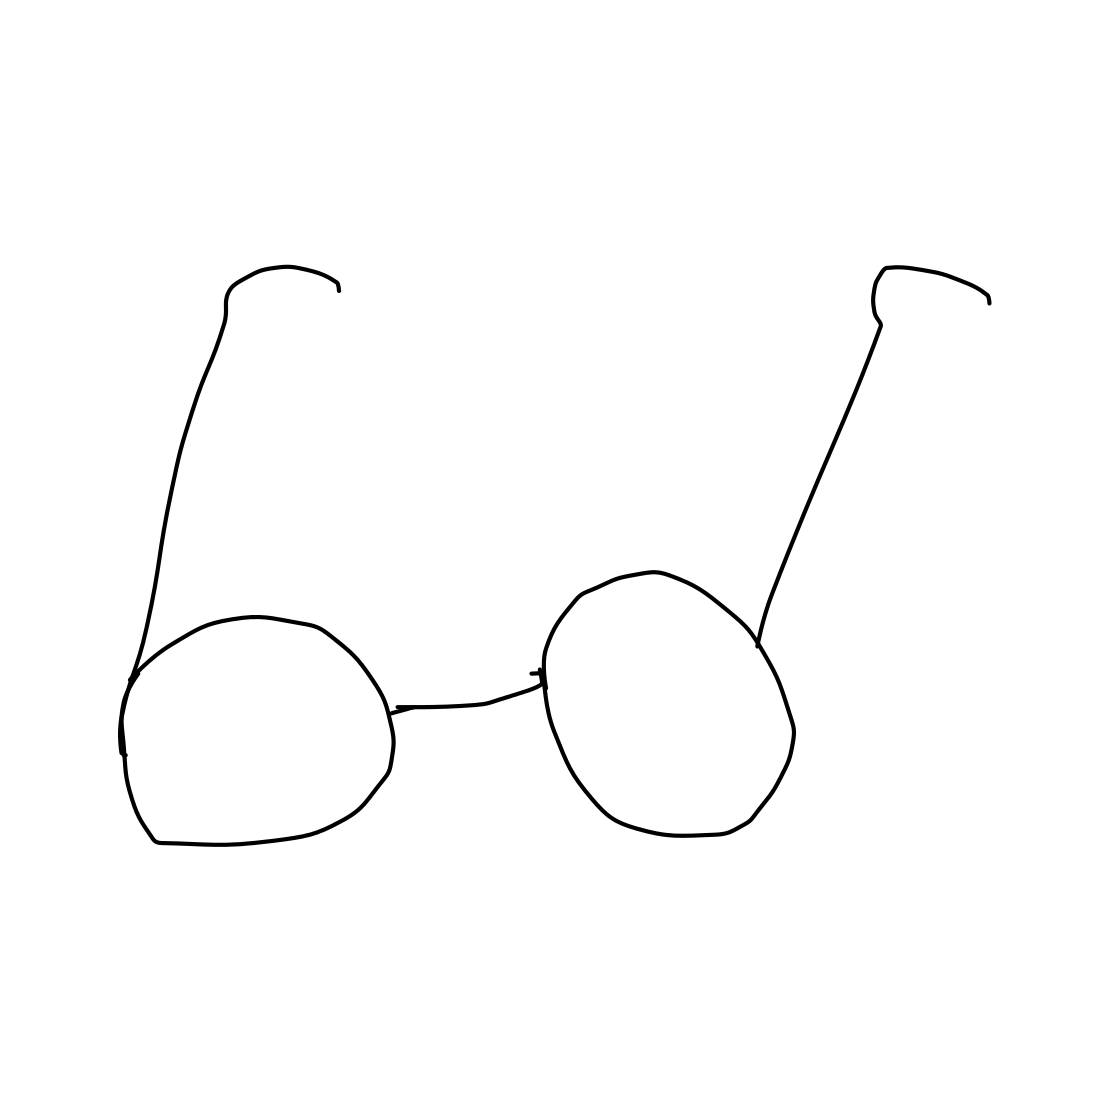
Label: eyeglasses